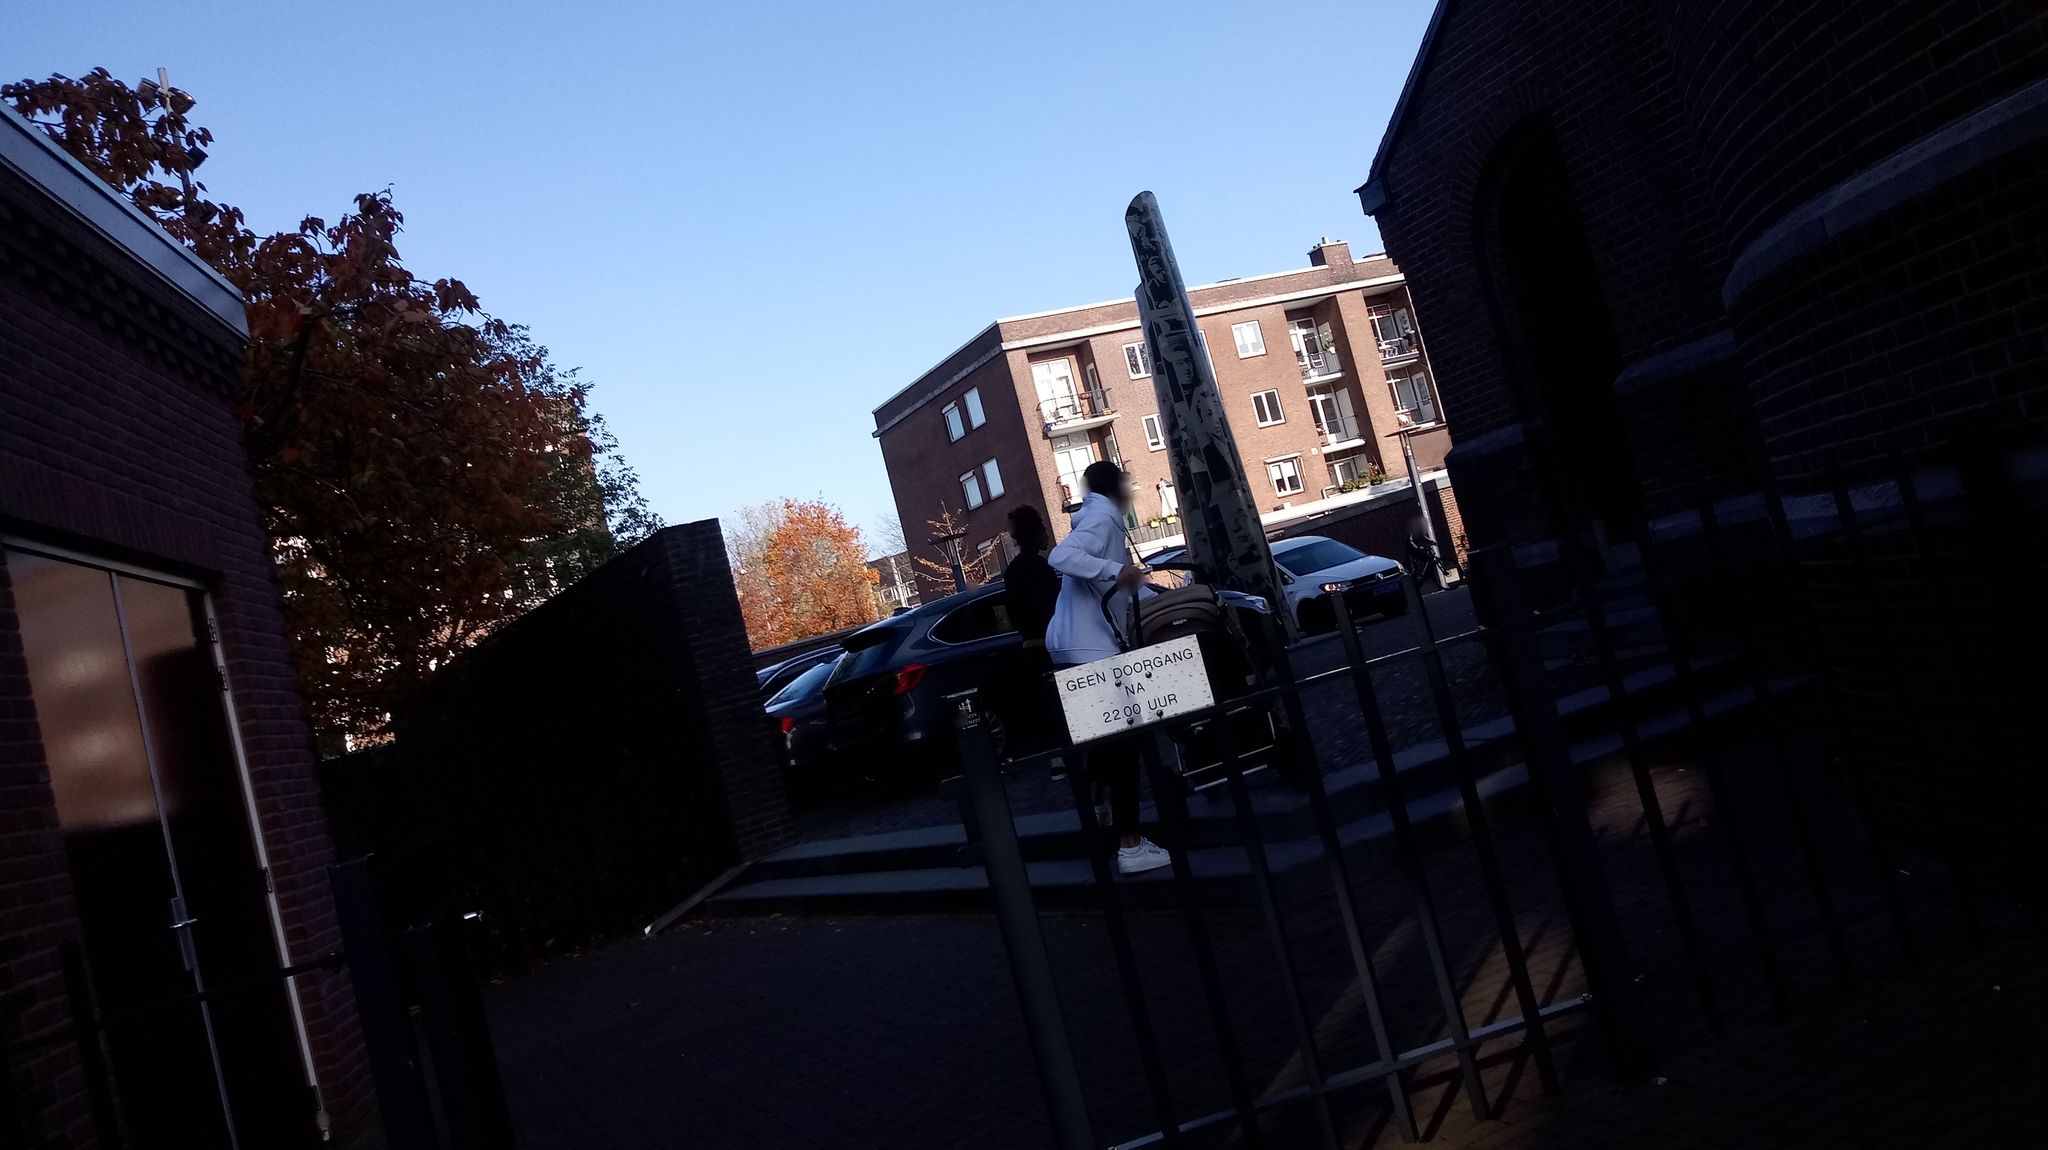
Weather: clear
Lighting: dusk/dawn
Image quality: good
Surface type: walking surface
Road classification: steps, path, service
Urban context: urban centre
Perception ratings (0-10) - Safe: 3.89, Lively: 5.19, Beautiful: 5.56, Boring: 4.59, Depressing: 3.61, Wealthy: 4.91